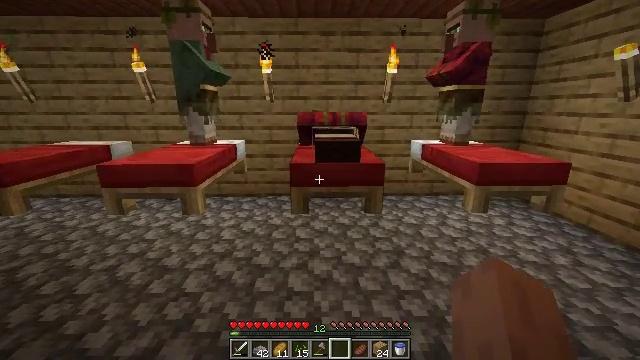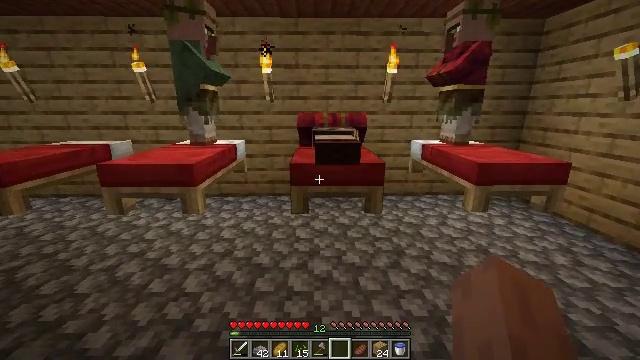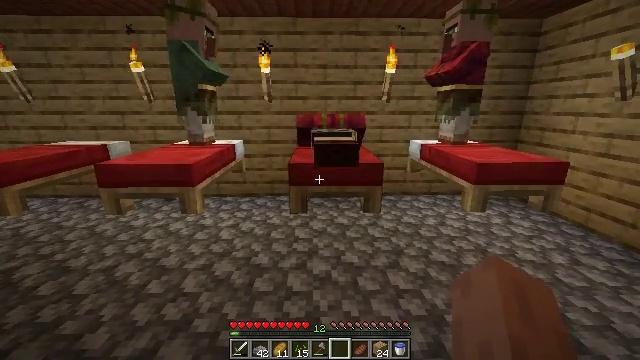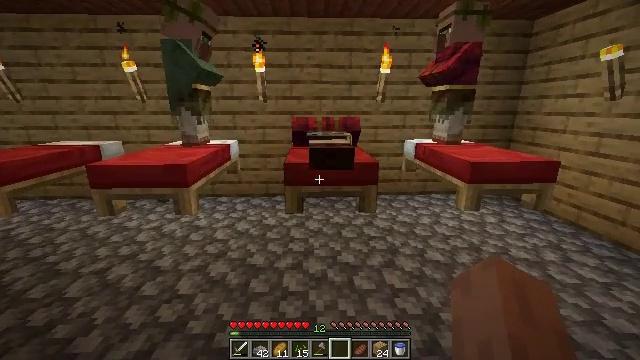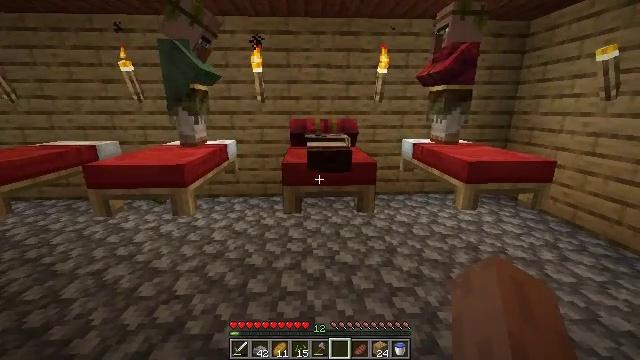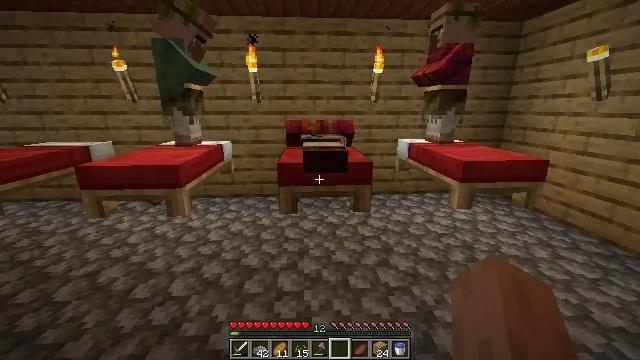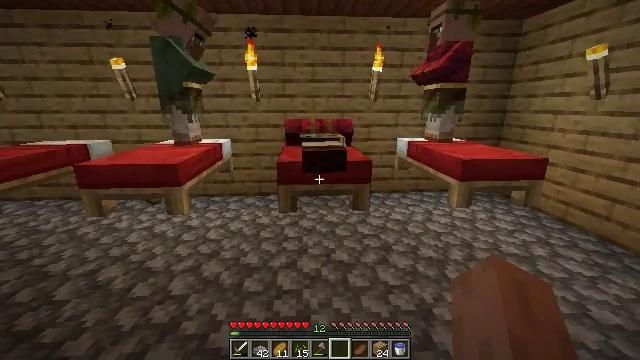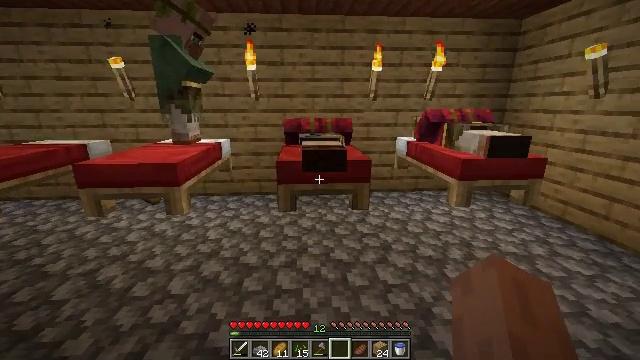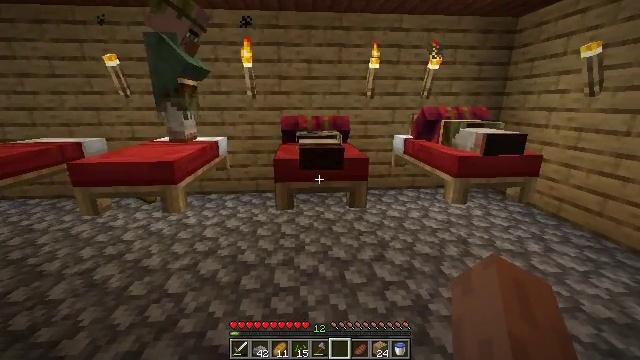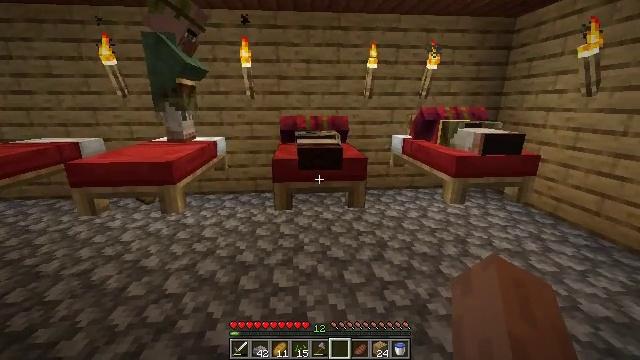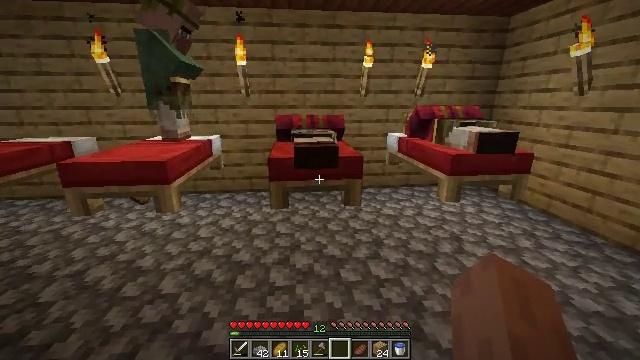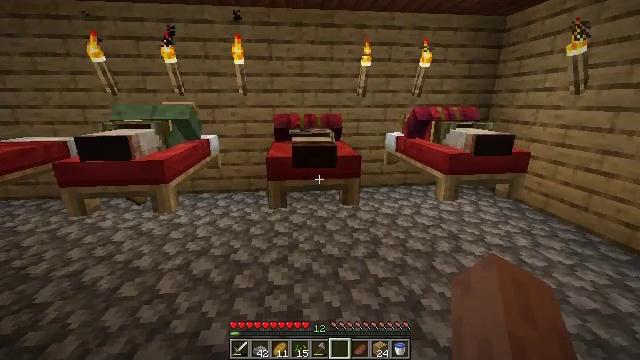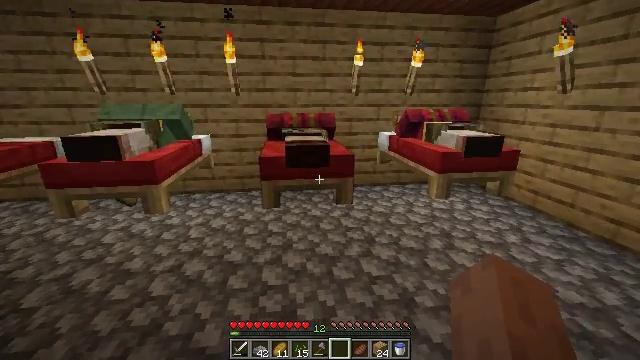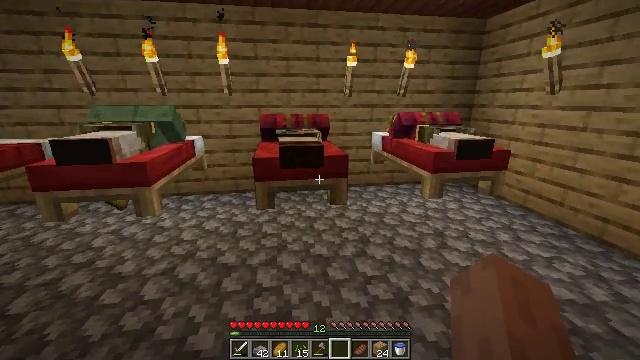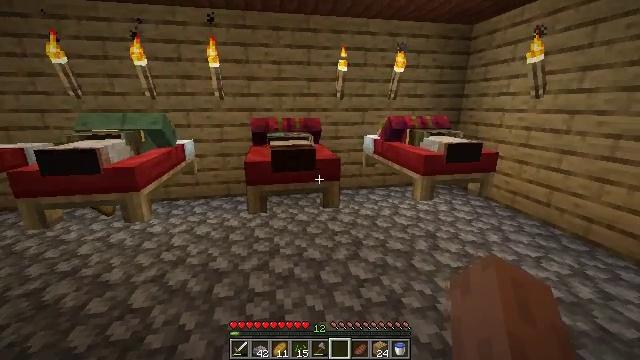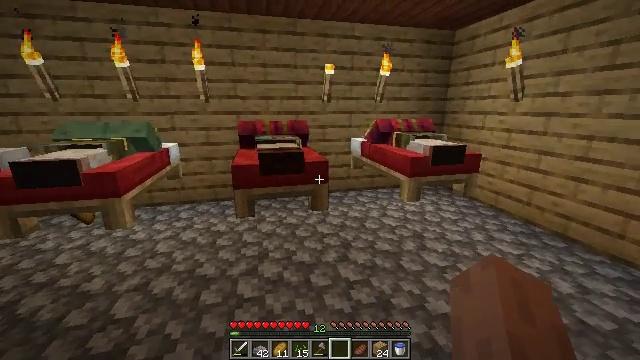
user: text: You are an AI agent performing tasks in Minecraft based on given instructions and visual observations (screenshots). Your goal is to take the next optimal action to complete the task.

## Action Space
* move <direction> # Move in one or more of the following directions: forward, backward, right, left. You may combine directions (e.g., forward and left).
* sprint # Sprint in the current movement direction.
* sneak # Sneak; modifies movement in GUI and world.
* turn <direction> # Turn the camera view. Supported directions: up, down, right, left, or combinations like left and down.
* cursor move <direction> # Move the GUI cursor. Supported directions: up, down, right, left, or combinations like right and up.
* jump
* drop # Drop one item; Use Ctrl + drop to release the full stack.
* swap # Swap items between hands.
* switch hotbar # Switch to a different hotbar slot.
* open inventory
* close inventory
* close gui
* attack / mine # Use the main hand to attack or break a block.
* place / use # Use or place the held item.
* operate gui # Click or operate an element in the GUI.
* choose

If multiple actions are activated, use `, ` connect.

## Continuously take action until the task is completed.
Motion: motion action
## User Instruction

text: Collect cobblestone slabs from your build.
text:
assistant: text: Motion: no_op
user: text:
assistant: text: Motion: no_op
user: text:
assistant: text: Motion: turn right
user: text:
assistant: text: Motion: no_op
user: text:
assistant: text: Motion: no_op
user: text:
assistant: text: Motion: no_op
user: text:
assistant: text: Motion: no_op
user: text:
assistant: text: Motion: no_op
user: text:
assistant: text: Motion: no_op
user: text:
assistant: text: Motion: no_op
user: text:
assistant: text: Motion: no_op
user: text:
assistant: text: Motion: turn right
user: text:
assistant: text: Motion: turn right
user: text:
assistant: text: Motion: turn right
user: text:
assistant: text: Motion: turn right
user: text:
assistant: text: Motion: turn right
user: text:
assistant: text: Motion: no_op
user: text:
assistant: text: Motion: turn left
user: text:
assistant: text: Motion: turn left
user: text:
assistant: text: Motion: turn left and up
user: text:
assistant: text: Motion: turn left and up
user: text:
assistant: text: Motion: move forward, turn left and up
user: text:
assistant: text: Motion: move forward, turn left and up
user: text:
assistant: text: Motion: move forward, turn left
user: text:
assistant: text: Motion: move forward, turn left
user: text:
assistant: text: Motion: move forward
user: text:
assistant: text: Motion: move forward
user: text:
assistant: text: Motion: move forward, turn right
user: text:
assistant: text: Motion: move forward, turn right
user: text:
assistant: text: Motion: move forward, turn right and down